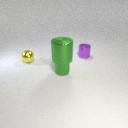
small green metal cylinder below large green metal cylinder